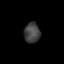
Tissue: prostate
Cell type: T cells
Senescence score: 0.3172
Nuclear area (px): 320
Mean DAPI intensity: 65.069